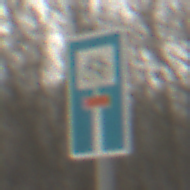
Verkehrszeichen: SackgasseRadverkehrDurchlaessig
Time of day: MorningAfternoon
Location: Outdoor (Nature)
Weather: PartlyCloudy
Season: Winter
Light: Natural